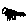
Label: cat